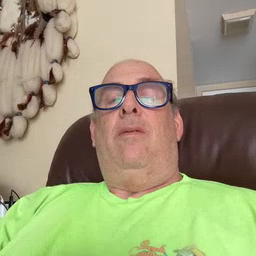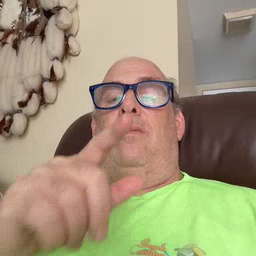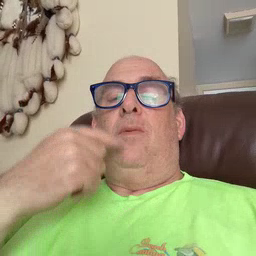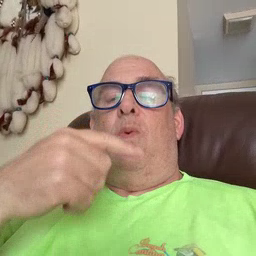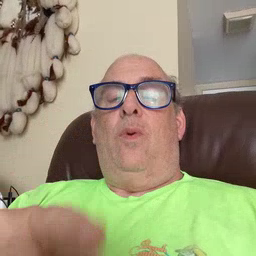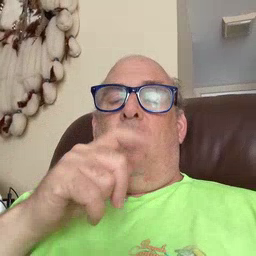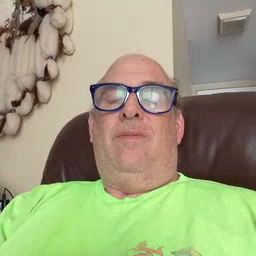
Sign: who